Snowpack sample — Snodgrass Mountain, Crested Butte, Colorado (2/4/25, 12:06 PM MST)
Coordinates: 38.923, -106.968
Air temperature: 35 °F
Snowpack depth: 80 cm
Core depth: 60 cm
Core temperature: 32 °F
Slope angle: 14°, slope face: 78°
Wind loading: low
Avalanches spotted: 0
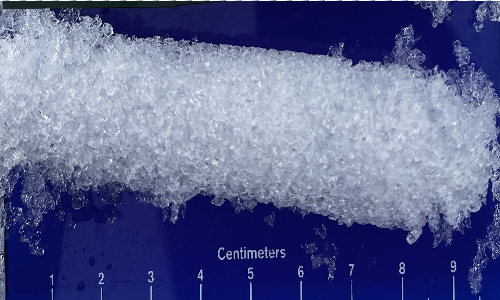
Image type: core
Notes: No avalanches nearby, unusually warm weather for the last month reported by residents, Collected 25 yards from treeline